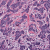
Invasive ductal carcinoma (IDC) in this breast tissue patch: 1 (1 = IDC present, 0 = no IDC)